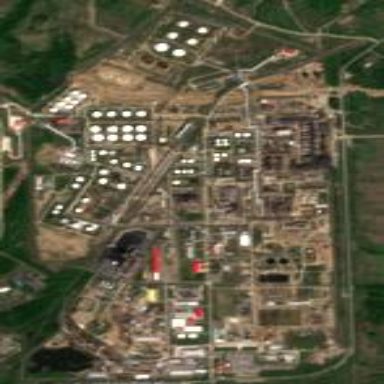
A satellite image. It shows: Industrial area with refinery.